Question: I have a problem in my HTML code I want to center something that is inside a division that is inside a division. I am not really sure how. This is my code:
HTML CODE(ACTUALLY A PHP FILE):
'''
<!DOCTYPE html>
<html>
<head>
<link rel="stylesheet" type="text/css" href="mateo.css">
<title>Mateo's About Page</title>
</head>
<body>
<div class="items">
<div id="basicInfo">
<img src="images/question.png">
</div>
<div id="langs">
<img src="images/code.jpg">
</div>
</div>
<div id="textSpace">
</div>
<?php
$username = $_POST['username'];
$password = $_POST['password'];
$accounts = mysqli_connect("localhost","root","BKpH7e6k","accounts") or die(mysqli_error());
mysqli_select_db($accounts, "accounts");
$sql = "
SELECT * from users WHERE Username LIKE '{$username}' AND Password LIKE '{$password}' LIMIT 1
";
$results = $accounts->query($sql);
if(!$results->num_rows == 1){
header("Location: http://localhost/aboutPage/login.php");
} else {
echo "<p>Logged in successfully!</p>";
}
?>
</body>
</html>
'''
And this is my css file:
'''
body {
background: url("images/background.jpg") repeat;
font-size: 100%;
font-family: Arial;
}
.items {
display: block;
background-color: gray;
max-width: 50%;
max-height: 100%;
border-radius: 20px;
border: 2px solid black;
opacity: .8;
margin-left: auto;
margin-right: auto;
}
#basicInfo{
background-color: orange;
width: 100px;
height: 100px;
display: inline-block;
margin-top: 10px;
margin-bottom: 10px;
}
#basicInfo:hover{
background-color: green;
}
#basicInfo img{
display: block;
margin-left: auto;
margin-right: auto;
padding-top: 16px;
}
#langs{
background-color: orange;
width: 100px;
height: 100px;
display: inline-block;
margin-top: 10px;
margin-bottom: 10px;
}
#langs img{
display: block;
margin-left: auto;
margin-right: auto;
padding-top: 16px;
}
#langs:hover{
background-color: green;
}
'''
And this is a picture or the problem.

So I want the orange boxes to float next to each other in the center of the div they are in. Any help is appriciated :) Thanks1
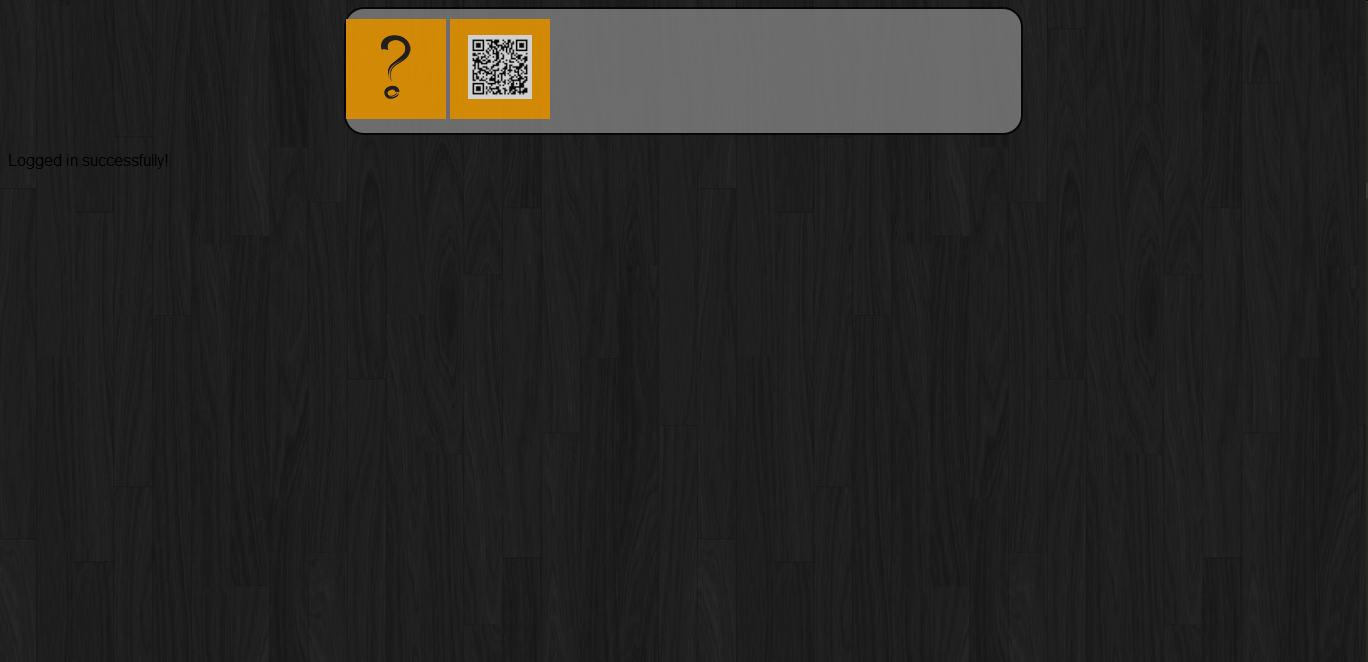
Answer: Since you're using 'display: inline-block' on '#basicInfo' and '#langs' just call 'text-align: center' on the parent '.items':
'''
.items {
display: block;
background-color: gray;
max-width: 50%;
max-height: 100%;
border-radius: 20px;
border: 2px solid black;
opacity: .8;
margin-left: auto;
margin-right: auto;
text-align: center; //add
}
'''
<URL>